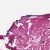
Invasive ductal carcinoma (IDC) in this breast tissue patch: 0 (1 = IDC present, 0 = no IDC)